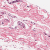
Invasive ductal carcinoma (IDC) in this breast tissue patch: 0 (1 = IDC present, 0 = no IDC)